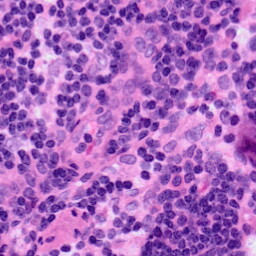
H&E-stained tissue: LymphNode